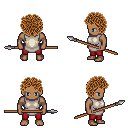
a pixel art fantasy rpg character, male body template, human, dark skin, white tunic, red pants, brown curly afro hairstyle, spear, four views (front, back, left, right), 2x2 character sprite sheet, small pixel art, hard edges, no anti-aliasing